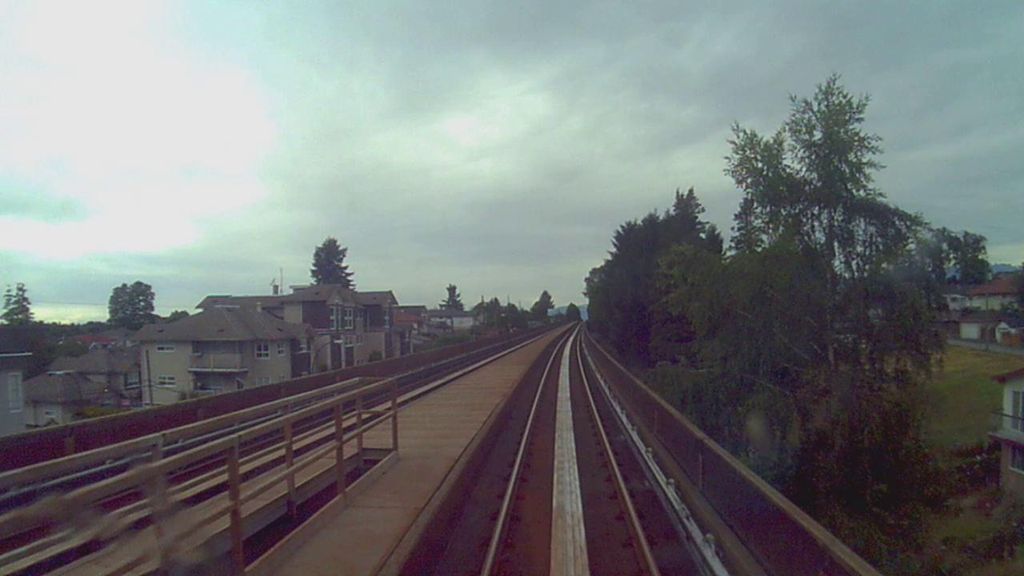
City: vancouver